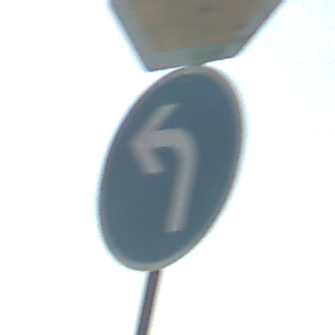
Verkehrszeichen: VorgeschriebeneFahrtrichtungLinks
Zusatzzeichen oben: Stop
Umgebung: Outdoor, RoadRail
Tageszeit: SunriseSunset
Wetter: PartlyCloudy
Licht: Natural
Jahreszeit: NotSpecified
Kontrast: MediumContrast